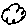
Label: cloud